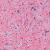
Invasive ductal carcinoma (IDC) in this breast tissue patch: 1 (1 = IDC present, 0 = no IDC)